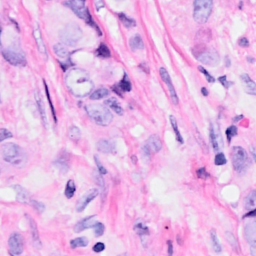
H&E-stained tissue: Breast